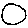
Label: circle